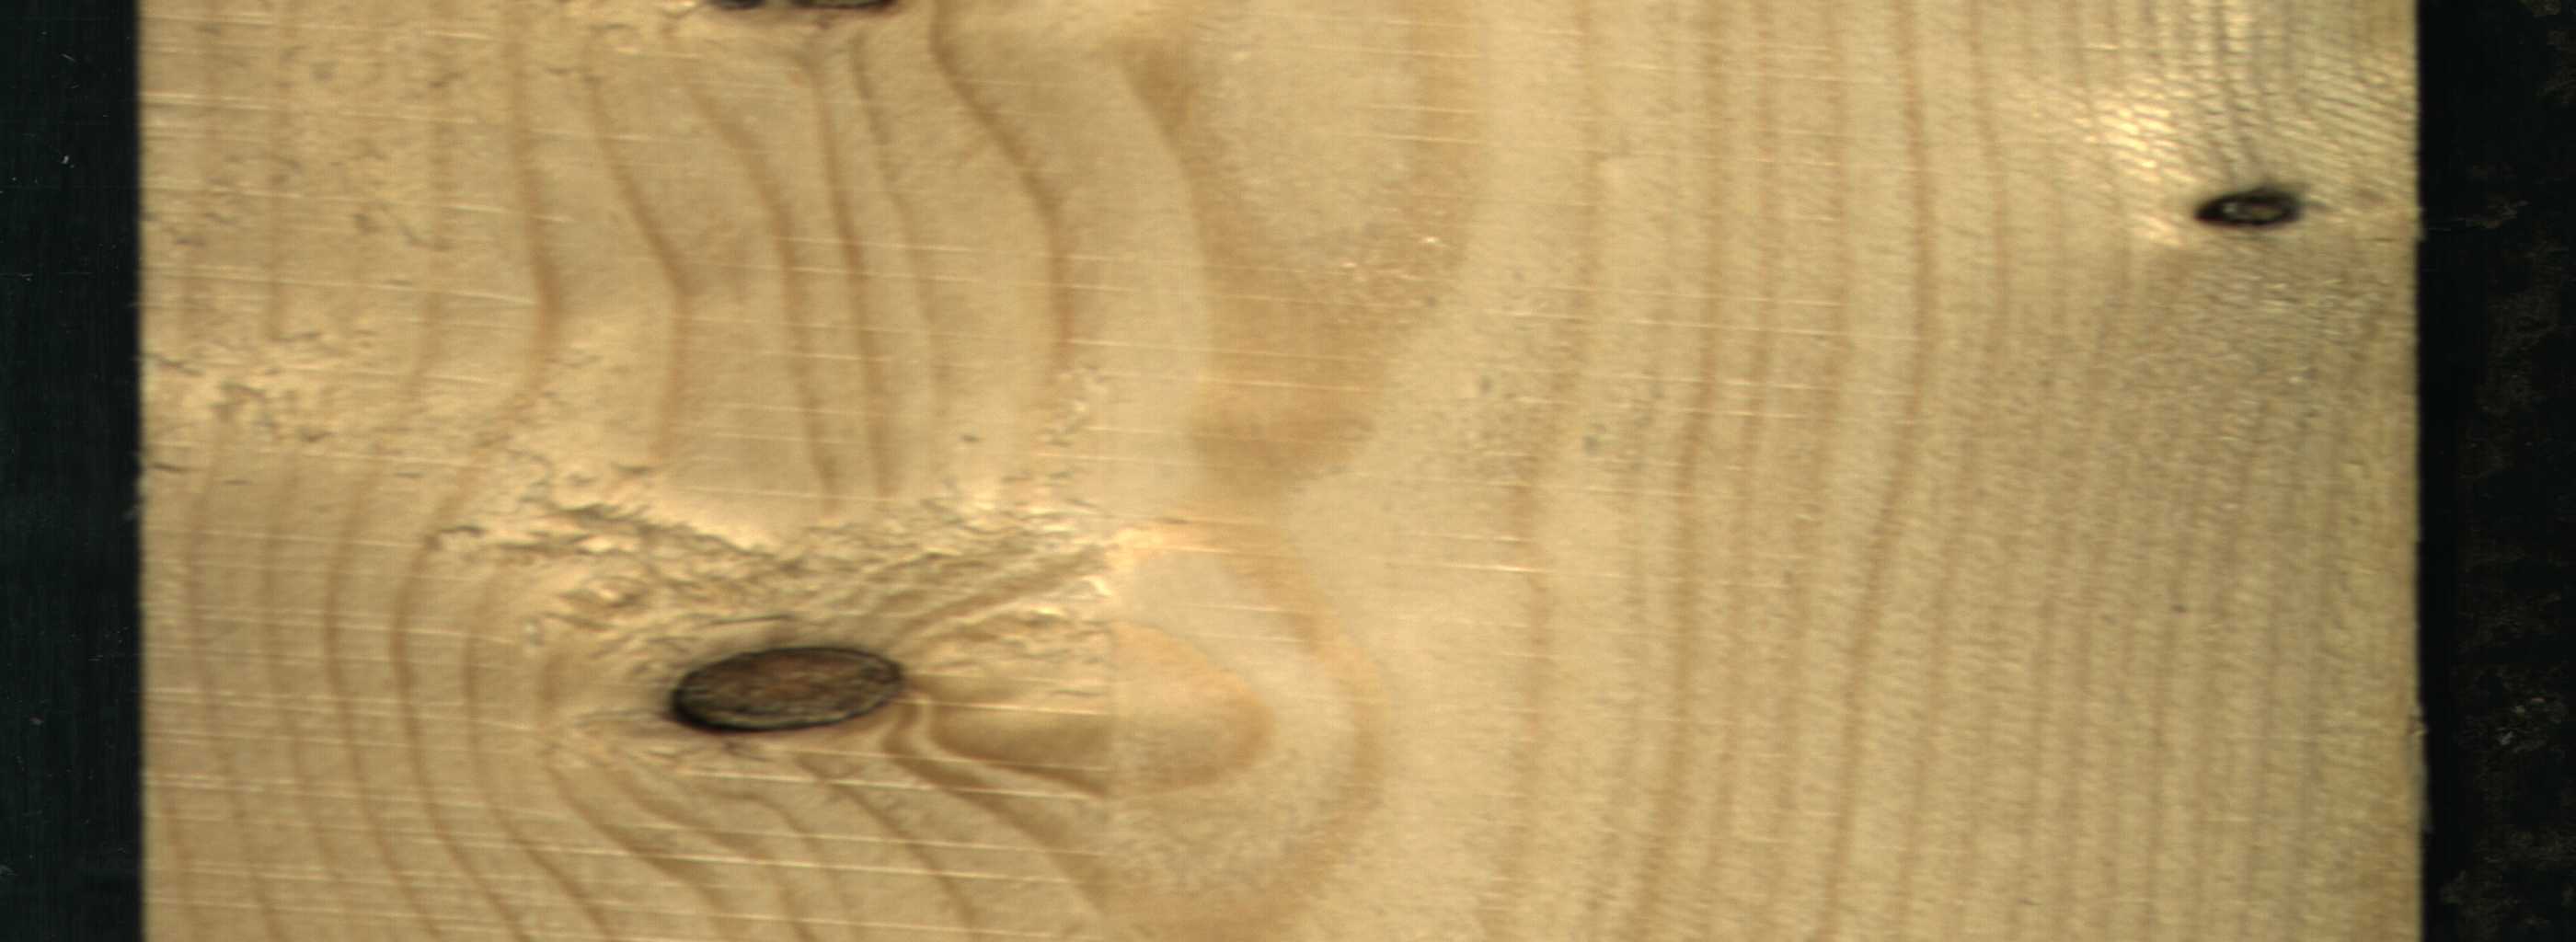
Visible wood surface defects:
Dead_Knot
Dead_Knot
Dead_Knot